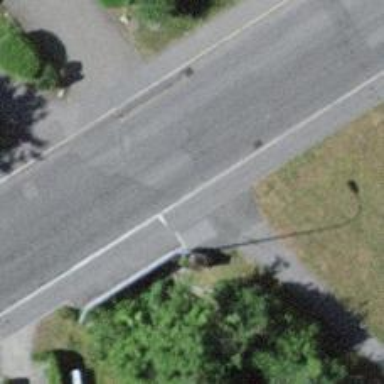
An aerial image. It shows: Kerb serving as barrier.